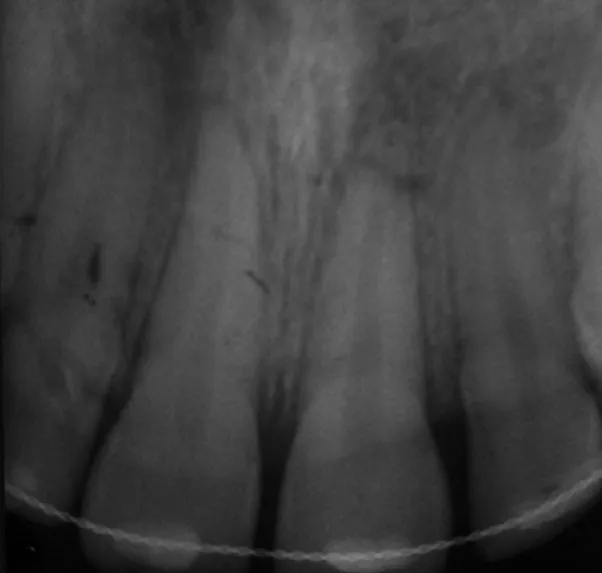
radiograph of splinted maxillary incisors immediately after injury.
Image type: radiology (x_ray)